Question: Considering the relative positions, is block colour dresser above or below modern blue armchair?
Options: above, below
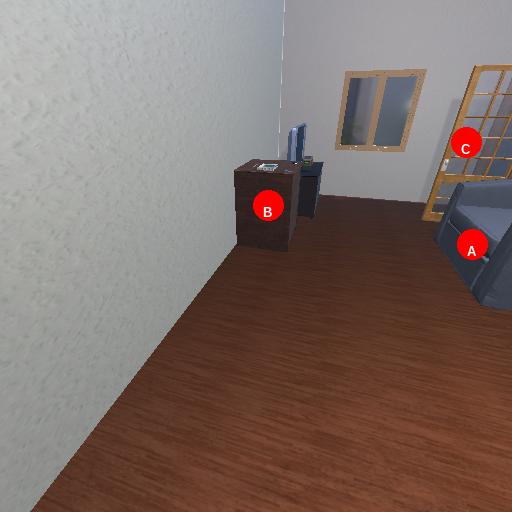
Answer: above